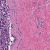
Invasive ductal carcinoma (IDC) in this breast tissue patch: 0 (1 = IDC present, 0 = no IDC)